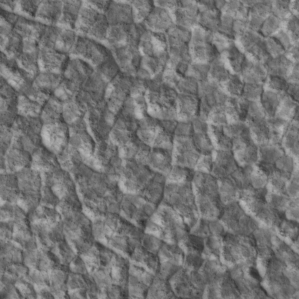
Label: non_frost